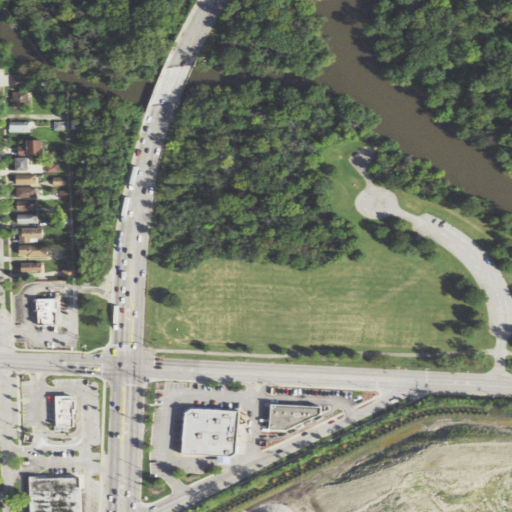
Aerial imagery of plain(s) in Illinois named Plank Road Meadow containing medium intensity development, low intensity development, high intensity development, open development, woody wetlands, open water, and deciduous forest